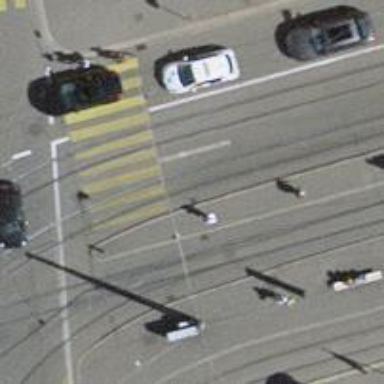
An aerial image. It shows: Zebra crossing at railway crossing.